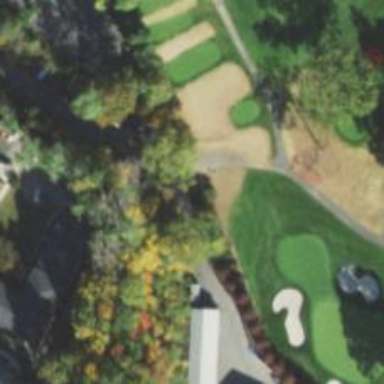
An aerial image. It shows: Path used for both walking and golf.